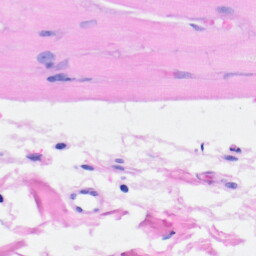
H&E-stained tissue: Heart